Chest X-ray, PA view. Patient: 46 years old, sex F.
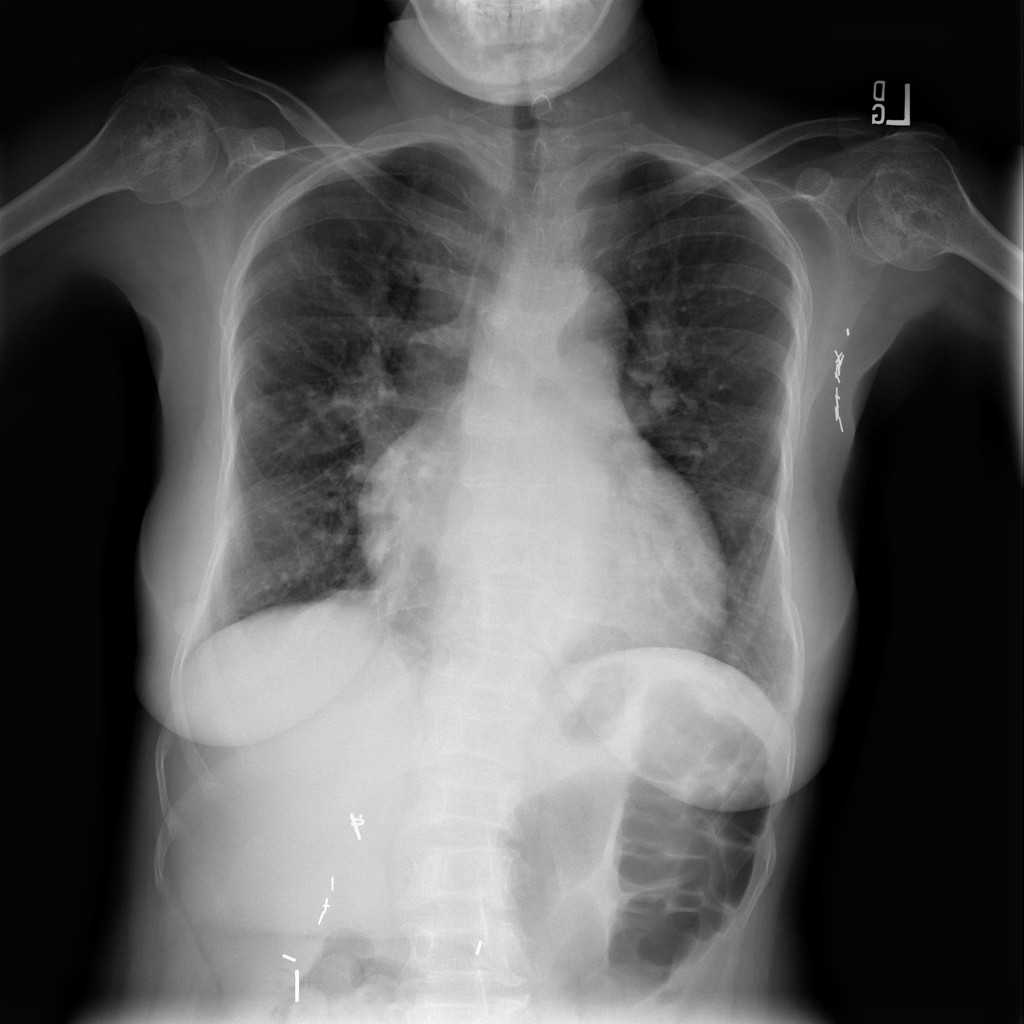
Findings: Cardiomegaly